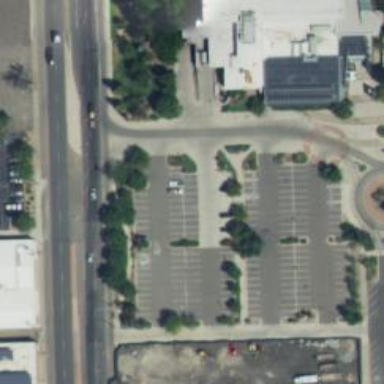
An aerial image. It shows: Parking space.